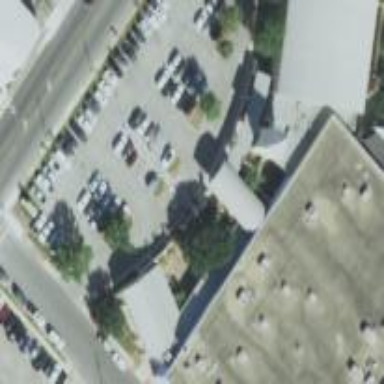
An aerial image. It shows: Commercial building that is also museum.